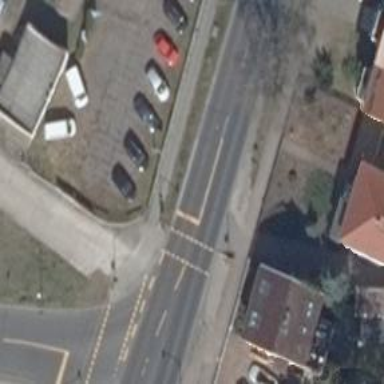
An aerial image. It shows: Road with traffic signals.